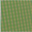
Piece: xx